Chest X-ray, PA view. Patient: 39 years old, sex M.
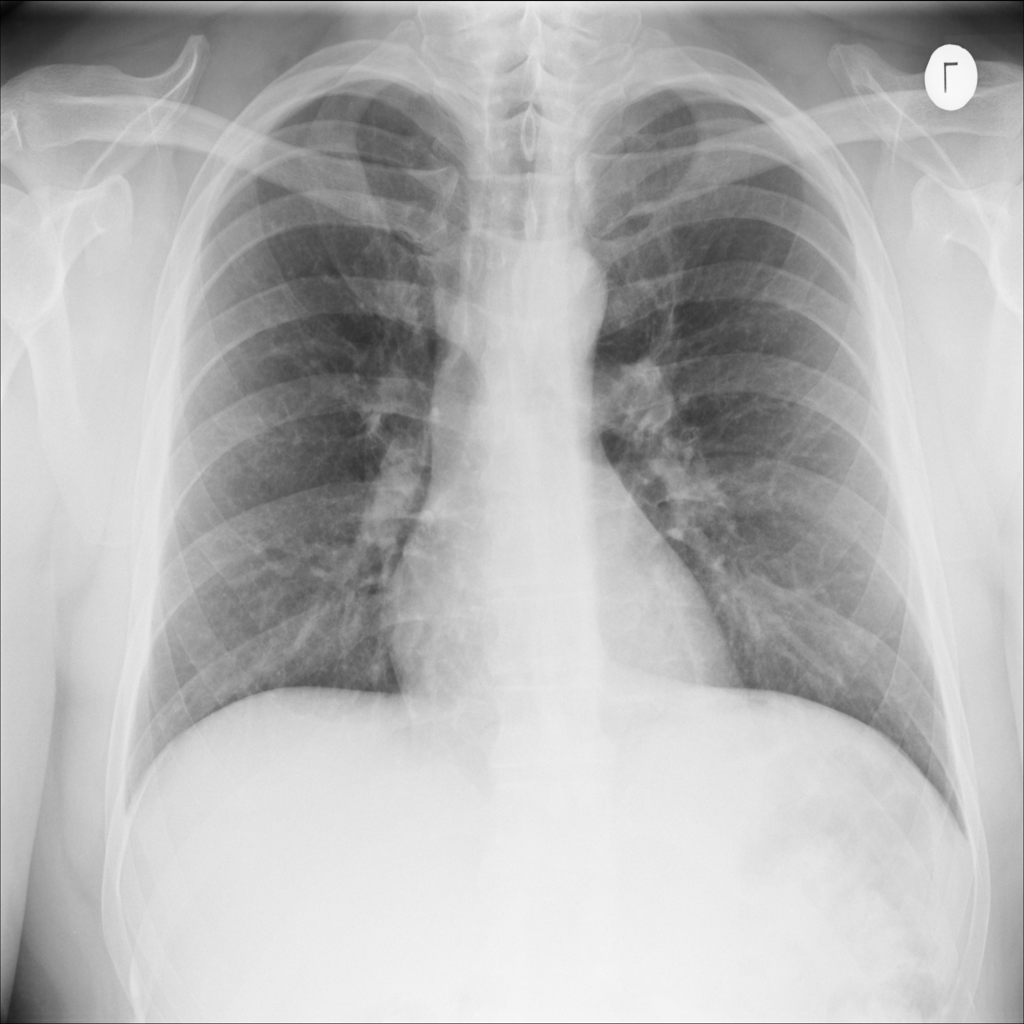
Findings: No Finding